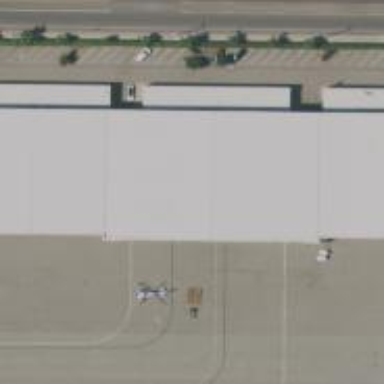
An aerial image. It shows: Hangar building.